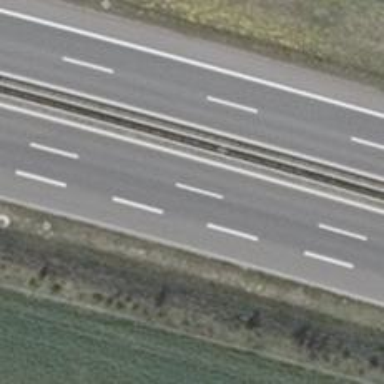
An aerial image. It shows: Trunk highway designated as motorroad.